Question: I want to do a mapping between my two classes Customer and CustomerGroup and i am getting this error:
'''
Exception in thread "AWT-EventQueue-0" org.hibernate.MappingException: Could not determine type for: studyproject.CustomerGroup, at table: CUSTOMER, for columns: [org.hibernate.mapping.Column(assignedTo)]
'''
my CustomerGroup Class is: (fyi: at the beginning i don't need the BonusPackage type, therefore i didn't annotate it)
'''
package studyproject;
import javax.persistence.Column;
import javax.persistence.Id;
public class CustomerGroup {
private String name;
private String description;
private int id;
private BonusPackage bonusPackage;
public CustomerGroup(int id,String name, String description,
BonusPackage bonusPackage) {
super();
this.id=id;
this.name = name;
this.description = description;
this.bonusPackage = bonusPackage;
}
@Column(name="id")
public int getId() {
return id;
}
public void setId(int id) {
this.id = id;
}
@Column(name="name")
public String getName() {
return name;
}
public void setName(String name) {
this.name = name;
}
@Column(name="description")
public String getDescription() {
return description;
}
public void setDescription(String description) {
this.description = description;
}
@Transient
public BonusPackage getBonusPackage() {
return bonusPackage;
}
public void setBonusPackage(BonusPackage bonusPackage) {
this.bonusPackage = bonusPackage;
}
@Transient
public boolean generateServiceMails() {
return false;
}
'''
the customer class:
'''
@Entity
@Table(name="CUSTOMER")
public class Customer {
private int id;
private String forename;
private String surname;
private char gender;
private Date birthday;
private double generatedProfitsTotal;
private double generatedProfitsLastYear;
private CustomerGroup assignedTo;
public Customer(int id, String forename, String surname, char gender,
Date birthday) {
super();
this.id = id;
this.forename = forename;
this.surname = surname;
this.gender = gender;
this.birthday = birthday;
}
@Id
public int getId() {
return id;
}
public void setId(int id) {
this.id = id;
}
@Column(name = "forename")
public String getForename() {
return forename;
}
public void setForename(String forename) {
this.forename = forename;
}
@Column(name = "surename")
public String getSurname() {
return surname;
}
public void setSurname(String surname) {
this.surname = surname;
}
@Column(name = "gender")
public char getGender() {
return gender;
}
public void setGender(char gender) {
this.gender = gender;
}
@Column(name = "birthday")
public Date getBirthday() {
return birthday;
}
public void setBirthday(Date birthday) {
this.birthday = birthday;
}
@Column(name = "generatedProfitsTotal")
public double getGeneratedProfitsTotal() {
return generatedProfitsTotal;
}
public void setGeneratedProfitsTotal(double generatedProfitsTotal) {
this.generatedProfitsTotal = generatedProfitsTotal;
}
@Column(name = "generatedProfitsLastYear")
public double getGeneratedProfitsLastYear() {
return generatedProfitsLastYear;
}
public void setGeneratedProfitsLastYear(double generatedProfitsLastYear) {
this.generatedProfitsLastYear = generatedProfitsLastYear;
}
@OneToOne(fetch = FetchType.LAZY, mappedBy = "id", cascade = CascadeType.ALL)
public CustomerGroup getAssignedTo() {
return assignedTo;
}
public void setAssignedTo(CustomerGroup assignedTo) {
this.assignedTo = assignedTo;
}
'''
The method that commits the transaction:
'''
public String saveAllDataORM(){
Configuration configuration = new Configuration().configure();
ServiceRegistry serviceRegistry = new StandardServiceRegistryBuilder().
applySettings(configuration.getProperties()).build();
SessionFactory sessionFactory = configuration.buildSessionFactory(serviceRegistry);
Session session = sessionFactory.openSession();
Transaction transaction = session.beginTransaction();
for(Customer c:this.getCustomers()) {
session.persist(c);
}
transaction.commit();
session.close();
return "Done";
}
'''
my customer.hbm.xml file
'''
<?xml version="1.0" encoding="UTF-8"?>
<!DOCTYPE hibernate-mapping PUBLIC "-//Hibernate/Hibernate Mapping DTD 3.0//EN" "http://hibernate.sourceforge.net/hibernate-mapping-3.0.dtd" >
<hibernate-mapping>
<class name="studyproject.Customer"
table="CUSTOMER">
<id name="id" type="int">
<column name="ID"/>
<generator class="assigned"/>
</id>
<property name="forename" type="java.lang.String">
<column name="FORENAME"/>
</property>
<property name="surname" type="java.lang.String">
<column name="SURNAME"/>
</property>
<property name="gender" type="java.lang.Character">
<column name="GENDER"/>
</property>
<property name="birthday" type="java.util.Date">
<column name="birthday"/>
</property>
property name="generatedProfitsTotal" type="java.lang.Double">
<column name="generatedProfitsTotal"/>
</property>
<property name="generatedProfitsLastYear" type="java.lang.Double">
<column name="generatedProfitsLastYear"/>
</property>
<property name = "assignedTo" type ="studyproject.CustomerGroup">
<column name="assignedTo" />
</property>
</class>
</hibernate-mapping>
'''
I checked several FAQs and other Threads here at stackoverflow, mostly there was problems with annotations. I tried to fix it in my code but i can't accomplish.. :/
for better illustration i have an UML here:
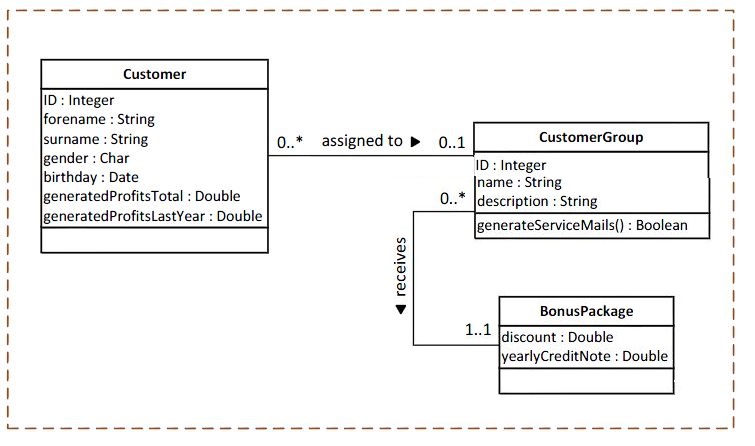
Answer: Assuming class 'CustomerGroup' reprsents 'CustomerGroup' table in database, add below mentioned annotations:
'''
@Entity
@Table(name="CustomerGroup")
public class CustomerGroup
'''